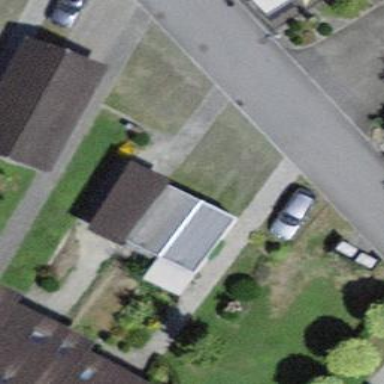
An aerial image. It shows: Group of garages.